Question: so i am trying to make an app that will let the user change the color of the UIImage, for that i am using this function i found
'''
- (UIImage *)imageWithTintColor:(UIColor *)color fraction:(CGFloat)fraction
{
if (color)
{
UIImage *image;
if ([UIScreen instancesRespondToSelector:@selector(scale)])
{
UIGraphicsBeginImageContextWithOptions([self size], NO, 0.f);
}
else
{
UIGraphicsBeginImageContext([self size]);
}
CGRect rect = CGRectZero;
rect.size = [self size];
[color set];
UIRectFill(rect);
[self drawInRect:rect blendMode:kCGBlendModeDestinationIn alpha:1.0];
if (fraction > 0.0)
{
[self drawInRect:rect blendMode:kCGBlendModeSourceAtop alpha:fraction];
}
image = UIGraphicsGetImageFromCurrentImageContext();
UIGraphicsEndImageContext();
return image;
}
return self;
}
'''
everything works but the CG raster Data is growing in memory
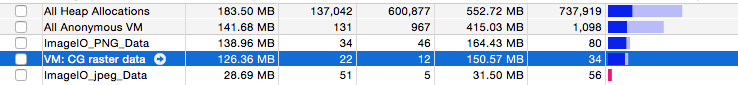
Answer: I found the problem, and it was my bad logic, i am using 2 views one to show and one to work with ex:resize, move, rotate. And each time i was addingSubview to both where one of them need to hold just 1 at a time, a simple:
'''
for (UIView *view in 2cndView.subviews)
{
[view removeFromSuperview];
}
'''
did the trick for me